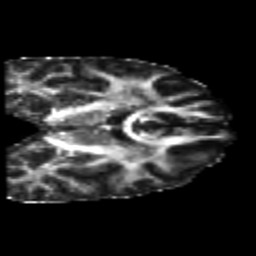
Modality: FA
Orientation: coronal
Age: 22
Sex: male
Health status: healthy
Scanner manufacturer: philips
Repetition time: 7.383 s
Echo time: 0.08599 s